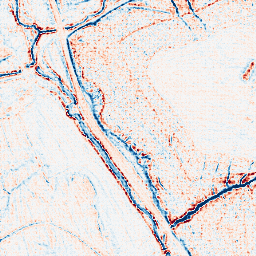
Category: edge_preserving
Decomposition family: anisotropic_diffusion
Decomposition parameters: iterations: 20
kappa: 100
gamma: 0.05
Upsampling method: sinc_hamming
Upsampling parameters: scale: 4
kernel_size: 4
Upsampling scale: 4